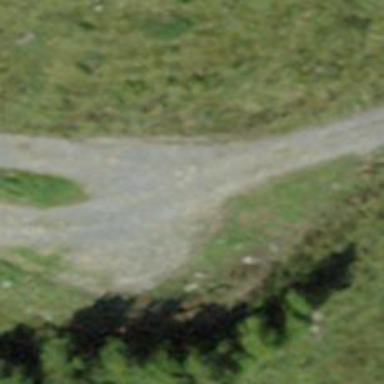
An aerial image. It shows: Gravel track with grade 2 quality.